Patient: sex F, age 71
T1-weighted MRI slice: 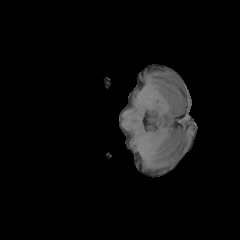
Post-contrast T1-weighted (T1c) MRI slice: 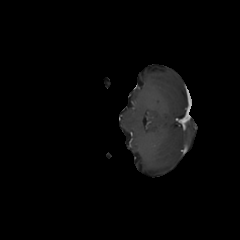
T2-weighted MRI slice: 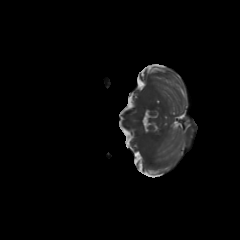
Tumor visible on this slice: no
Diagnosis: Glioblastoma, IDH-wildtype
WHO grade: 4